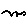
Label: bird